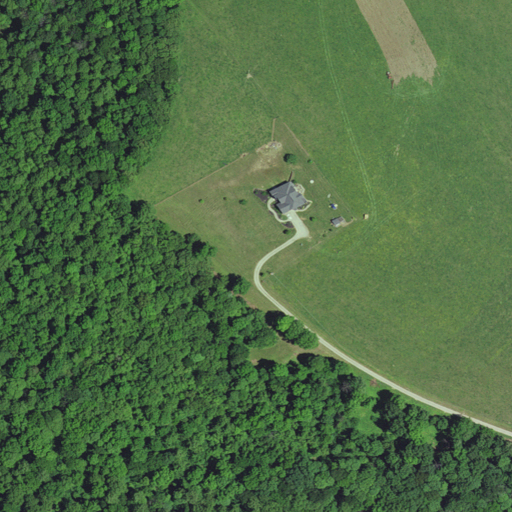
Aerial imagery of mountain in Kentucky named Carter Knob containing deciduous forest, pasture, and open development